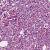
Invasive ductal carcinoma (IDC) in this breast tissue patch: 1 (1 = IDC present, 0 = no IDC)